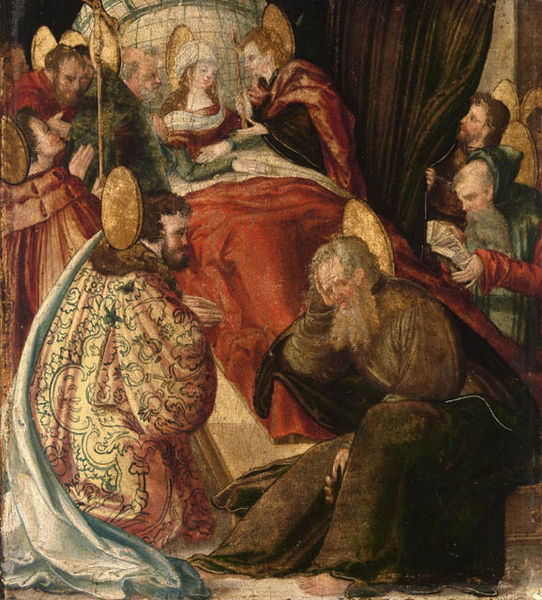
Titel: Tod Mariae
Künstler: Hans Pruckendorfer
Standort: Karlsruhe
Institution: Staatliche Kunsthalle Karlsruhe
Schlagwörter: cloaks, curtain, hat, men, people, pillow, priest, red, religious, robes, women, dress, gold, gray, green, grey, lady, old, painting, sitting, table, woman, bed, blanket, sheets, sad, angel, man, death, color, fabric, mother, beard, saint, clock, drape, reading, human, cape, renaissance, prayer, monk, medieval, read, book, candle, doctor, ill, humans, saints, blessing, kneeling, pray, lay, praying, royalty, halo, holy, dying, pages, sadness, sick, sickness, halos, praise, adoration, laying, upset, woman], worry, depression, reds, illness, scribes, sashes, preist, sacrement, glib, keel, hailo